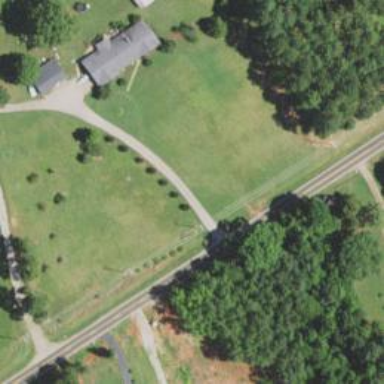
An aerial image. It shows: Driveway leading to service road.